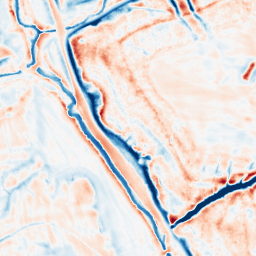
Category: edge_preserving
Decomposition family: bilateral
Decomposition parameters: d: 21
sigma_color: 100
sigma_space: 75
Upsampling method: linear_exact
Upsampling parameters: scale: 2
Upsampling scale: 2